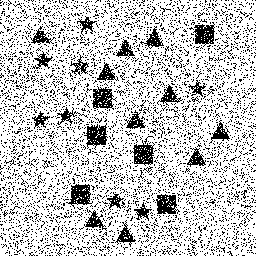
Squares: 6
Triangles: 10
Stars: 8
Total shapes: 24